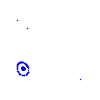
Particle: pion